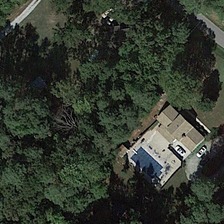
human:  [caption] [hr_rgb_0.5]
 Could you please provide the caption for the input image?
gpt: a building with a swimming pool is surrounded by green trees near a road .

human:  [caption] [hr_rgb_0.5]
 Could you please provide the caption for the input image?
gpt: a building with a swimming pool is surrounded by green trees near a road .

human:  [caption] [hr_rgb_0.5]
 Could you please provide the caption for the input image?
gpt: a building with a swimming pool is surrounded by green trees near a road .

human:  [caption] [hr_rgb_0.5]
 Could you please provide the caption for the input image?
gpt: a building with a swimming pool is surrounded by green trees near a road .

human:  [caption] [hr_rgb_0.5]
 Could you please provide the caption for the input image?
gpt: a building with a swimming pool is surrounded by green trees near a road .